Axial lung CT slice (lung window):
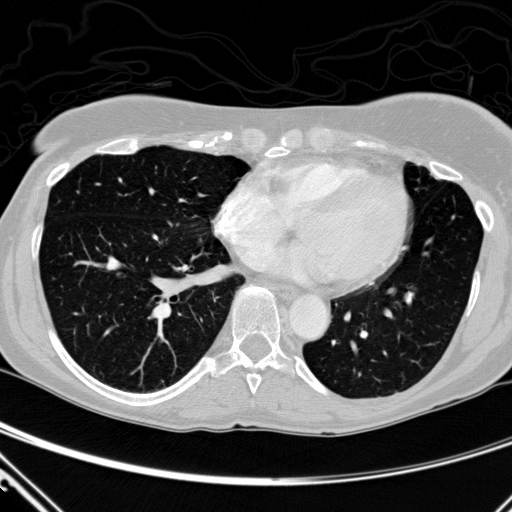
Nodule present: no